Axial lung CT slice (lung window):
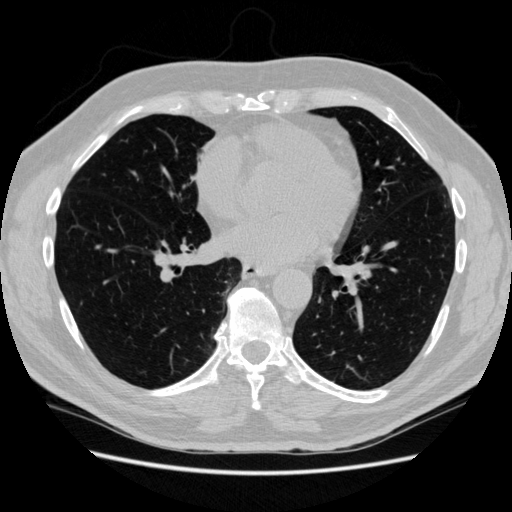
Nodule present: no